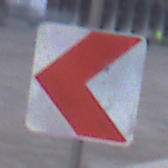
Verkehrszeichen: RichtungstafelnInKurvenKleinRechts
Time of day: SunriseSunset
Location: Outdoor (Urban)
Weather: PartlyCloudy
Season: NotSpecified
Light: Natural